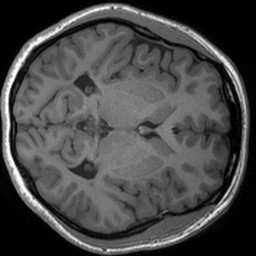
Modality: T1w
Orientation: axial
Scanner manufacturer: siemens
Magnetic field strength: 3 T
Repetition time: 1.54 s
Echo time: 0.00234 s